Для того чтобы получить две совершенно одинаковые катушки, их наматывают на немагнитный сердечник одновременно, используя сложенные вместе провода (см. рис). Одну из катушек подключают через ключ $К$ к батарейке $Б$ с напряжением $U$, вторую - к резистору с сопротивлением $R$. Ключ замыкают.
Рассчитайте мощность тока на резисторе.
Нарисуйте график зависимости силы тока через батарейку от времени.
Через время $\tau$ ключ размыкают. Какое количество теплоты выделится в резисторе, начиная с этого момента? Индуктивность каждой из катушек $L$. Батарейку считать идеальной. Сопротивлением проводов пренебречь.
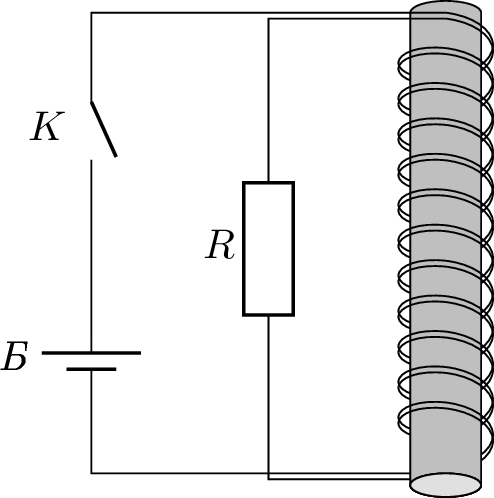
Темы:
T, Электричество, Индуктивность, Всероссийские, Катушка